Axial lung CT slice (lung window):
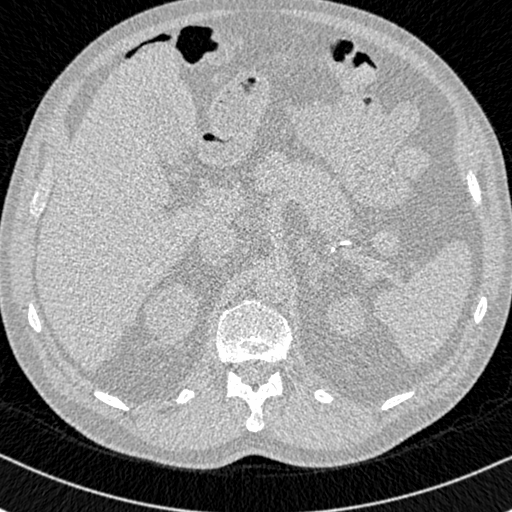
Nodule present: no